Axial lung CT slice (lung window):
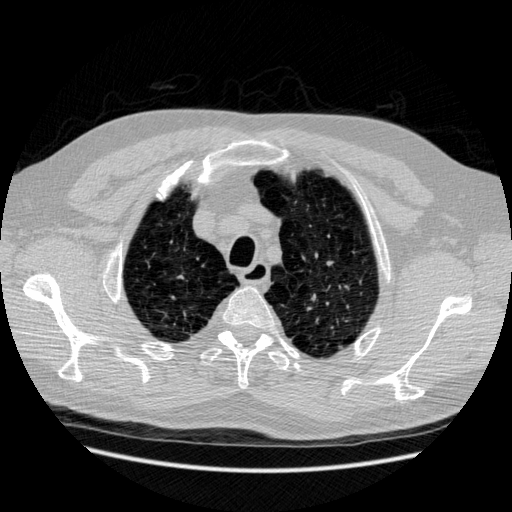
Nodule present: no